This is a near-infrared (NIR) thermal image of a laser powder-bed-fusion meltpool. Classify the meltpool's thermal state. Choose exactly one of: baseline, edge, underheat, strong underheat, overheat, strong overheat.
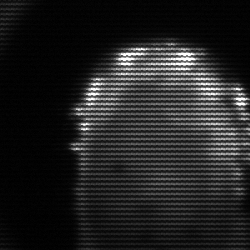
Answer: baseline